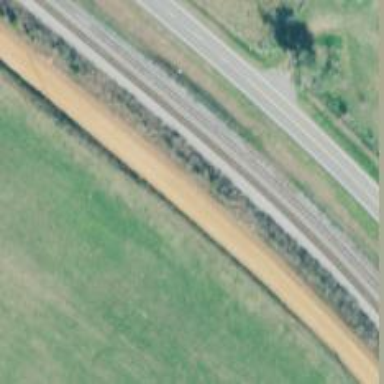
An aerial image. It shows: Railway track.